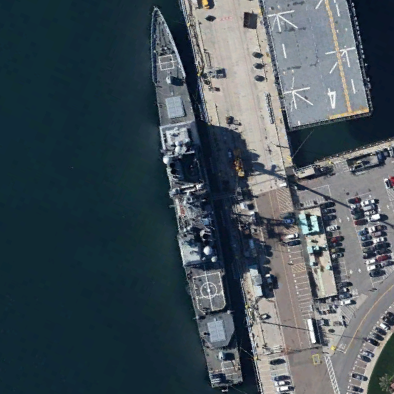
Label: cruiser